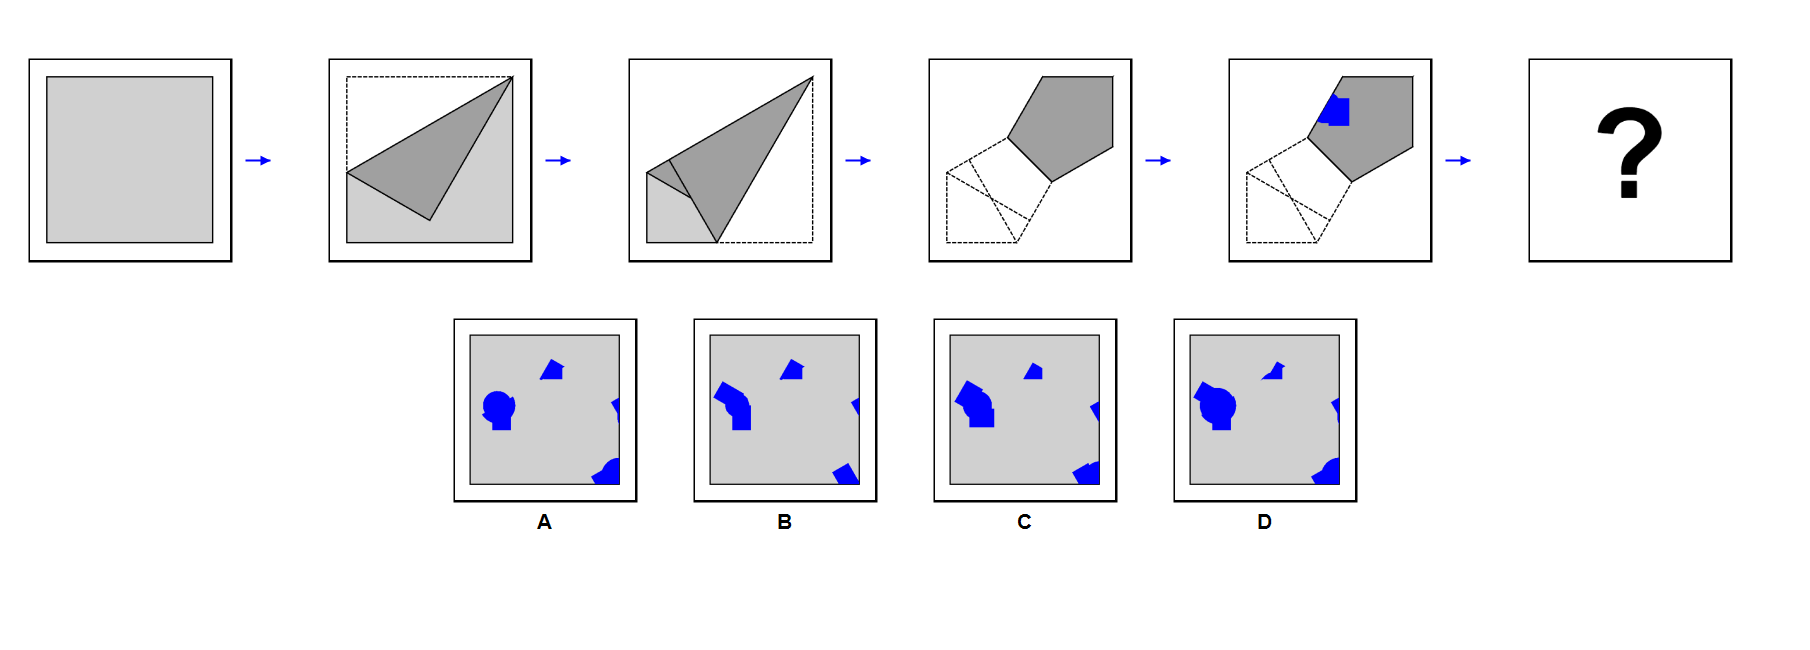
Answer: C